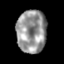
Tissue: skin
Cell type: Epithelial cells
Senescence score: 0.2688
Nuclear area (px): 1246
Mean DAPI intensity: 149.909